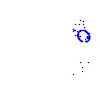
Particle: pion